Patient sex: M
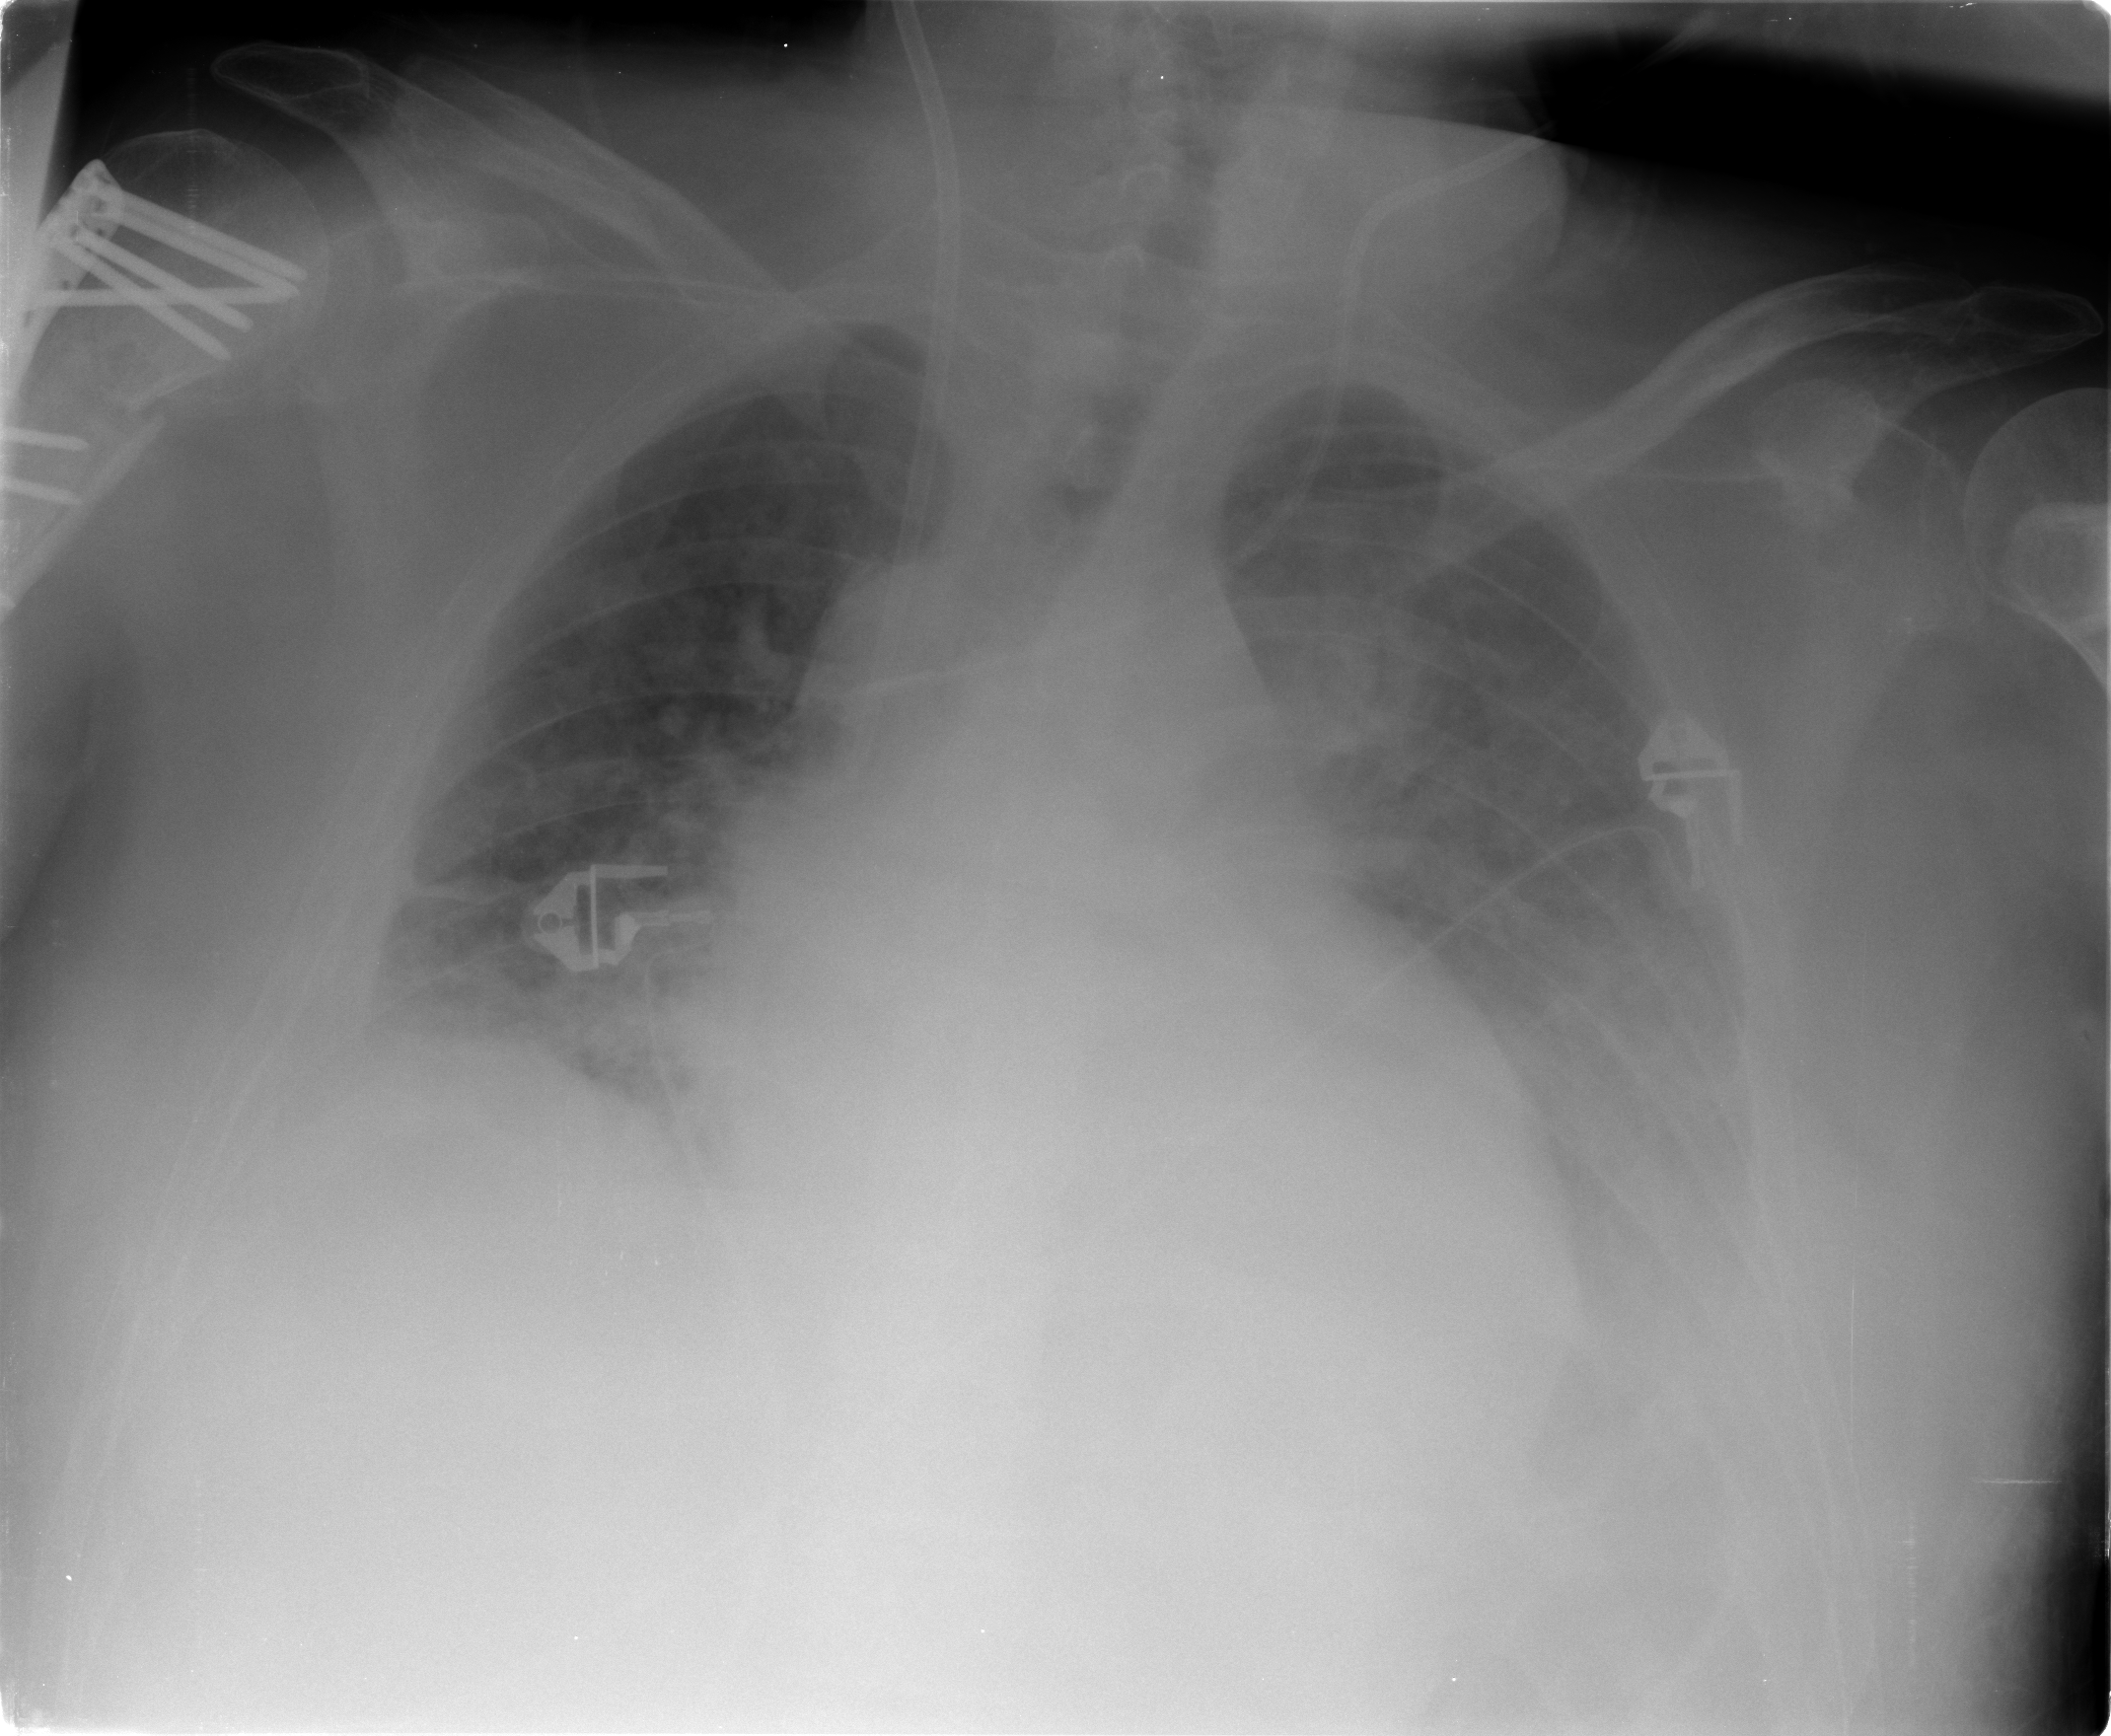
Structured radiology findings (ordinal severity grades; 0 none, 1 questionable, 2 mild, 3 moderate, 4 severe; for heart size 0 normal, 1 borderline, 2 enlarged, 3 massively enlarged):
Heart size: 2
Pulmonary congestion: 3
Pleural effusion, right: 2
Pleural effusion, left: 3
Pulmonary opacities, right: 0
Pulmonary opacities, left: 0
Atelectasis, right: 2
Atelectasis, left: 2